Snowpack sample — Buffalo Mountain, Silverthorne, Colorado, USA (1/25/25, 10:11 AM MST)
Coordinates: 39.6222, -106.1139
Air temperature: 22 °F
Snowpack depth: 110 cm
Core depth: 30 cm
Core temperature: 42.8 °F
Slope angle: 12°, slope face: 102°
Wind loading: high
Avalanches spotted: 0
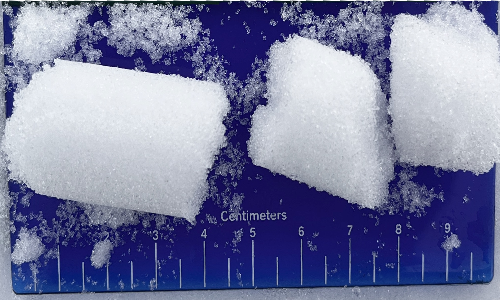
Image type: core
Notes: No avalanches nearby, collected on the outskirts of a fire break 15 meters from the treeline, on way to Buffalo and Red Mountain